Question: I have purchased an iOS game template and received the source code as a zip-archive including .git subdirectory of the author developer:

Then I have created my own BitBucket repository.
How should I put the new files there and how to integrate the Git history of the files with the history of my new repository?
Should I use branches here and whose changes should be at the "master" branch - mine or his?
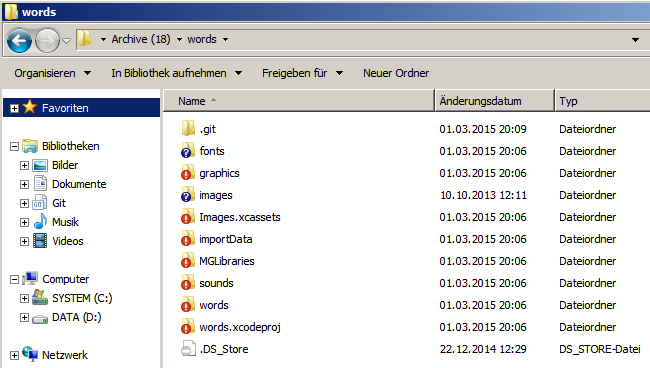
Answer: Perhaps, <URL> is what you are looking for.
That means, you could integrate that Git repository from your screenshot into your repository like this:
My project repository is located at:
'''
/Users/Me/Desktop/MyProject
'''
The iOS game template library you bought is located at:
'''
/Users/Me/Desktop/TemplateProject
'''
'''
git init
touch YourCodeFile1 # Just as example placeholder file
touch YourCodeFile2 # Just as example placeholder file
'''
'''
git submodule add /Users/Me/Desktop/TemplateProject
ls -l
drwxr-xr-x 5 Me staff 170 Mar 1 12:06 TemplateProject
-rw-r--r-- 1 Me staff 0 Mar 1 12:03 YourCodeFile1
-rw-r--r-- 1 Me staff 0 Mar 1 12:03 YourCodeFile2
'''
When you receive new ZIP archives, you can unzip it over the old location
'''
/Users/Me/Desktop/TemplateProject
'''
and then, from within your repository, do this:
'''
git submodule update --remote TemplateProject
'''